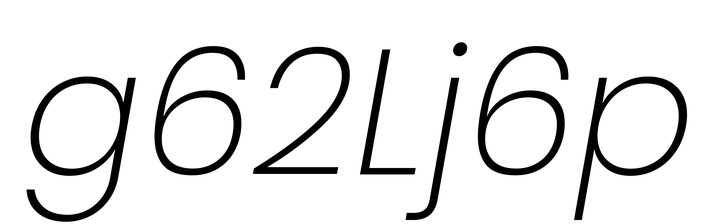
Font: Poppins-ExtraLightItalic